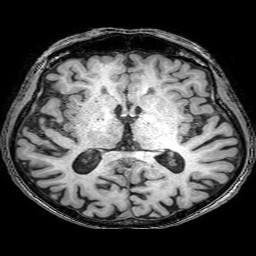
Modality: T1w
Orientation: coronal
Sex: male
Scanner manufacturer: philips
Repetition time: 0.008329 s
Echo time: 0.00388 s